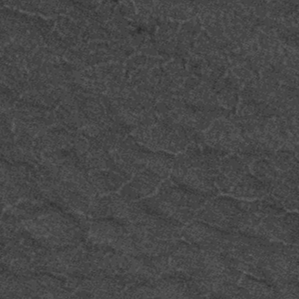
Label: frost